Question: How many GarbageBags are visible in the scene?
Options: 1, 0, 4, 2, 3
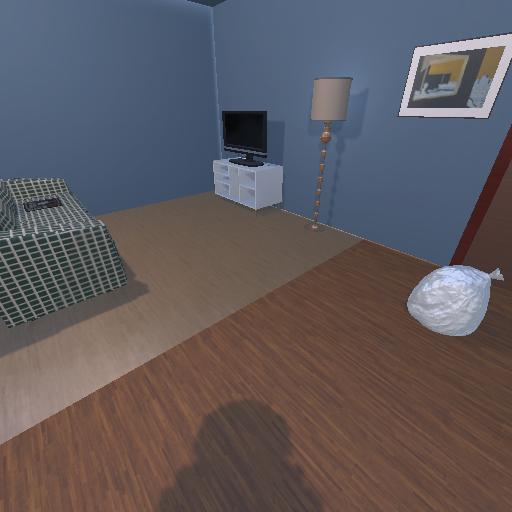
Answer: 1